Question: I am trying to install the php driver for mongodb as described in this <URL>.
I have downloaded the drivers from gitHub, I tried all the 5.3 versions and I am getting this error: '%1 is not a valid win32 application' (the error pops out when starting apache on exampp). I have added the needed row in the ini file.
Here is the screen shot of my php version:
Please help!!!
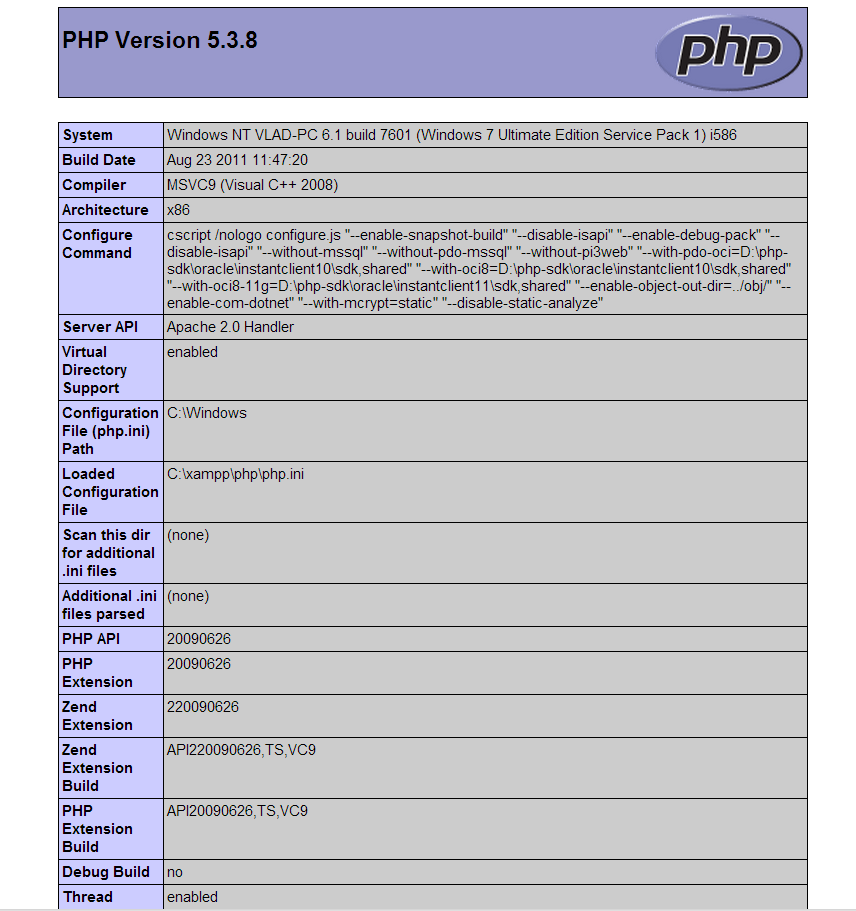
Answer: It appears that you should be installing the dll with '-5.3-vc9.dll' at the end. This should be renamed php_mongo.dll and added to the extensions folder.